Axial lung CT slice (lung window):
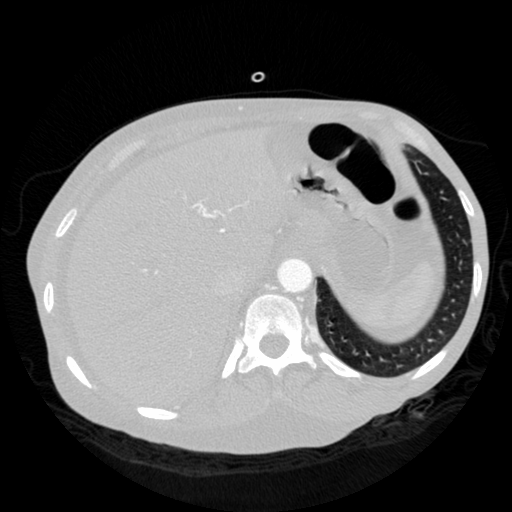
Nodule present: no